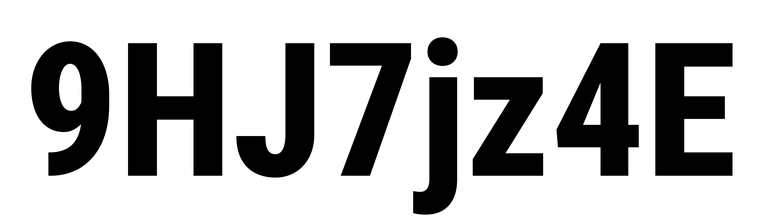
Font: Roboto_Condensed_ExtraBold